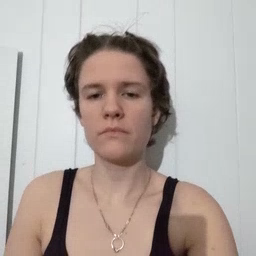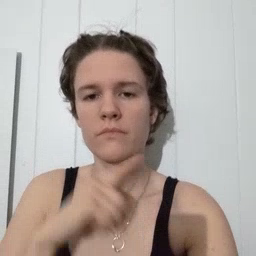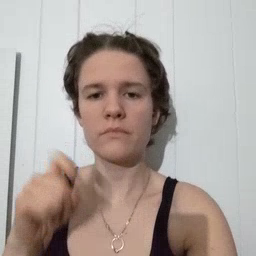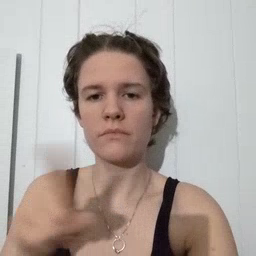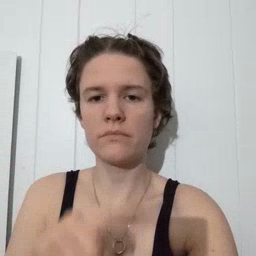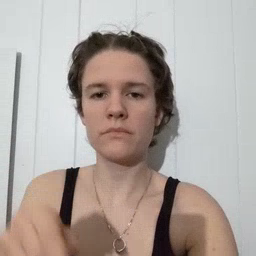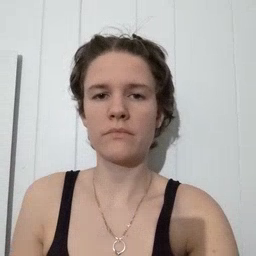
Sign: dryer